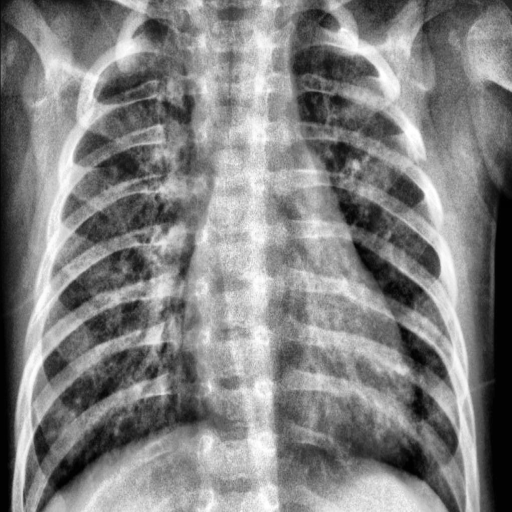
Finding: PNEUMONIA